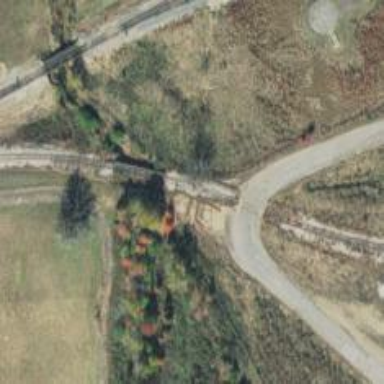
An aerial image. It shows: Railway level crossing.